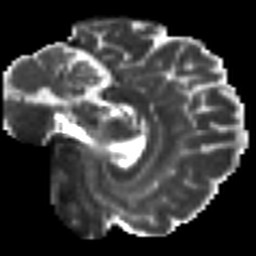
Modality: T2w
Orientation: sagittal
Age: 26
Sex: male
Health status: ill
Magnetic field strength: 3 T
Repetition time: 9 s
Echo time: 0.093 s